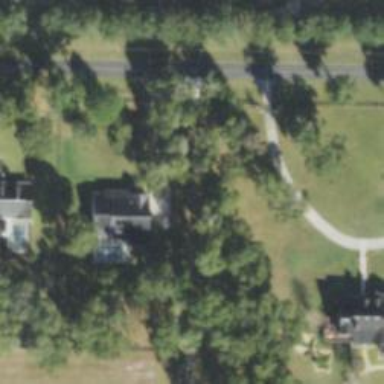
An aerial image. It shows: Driveway.